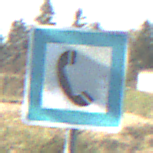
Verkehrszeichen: Fernsprecher
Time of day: MorningAfternoon
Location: Outdoor (Nature)
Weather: Clear
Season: NotSpecified
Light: Natural